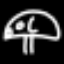
Label: mushroom